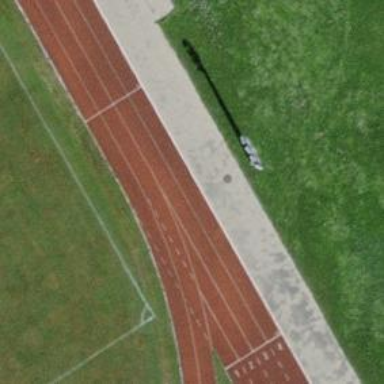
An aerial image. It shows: Track located within leisure land area.